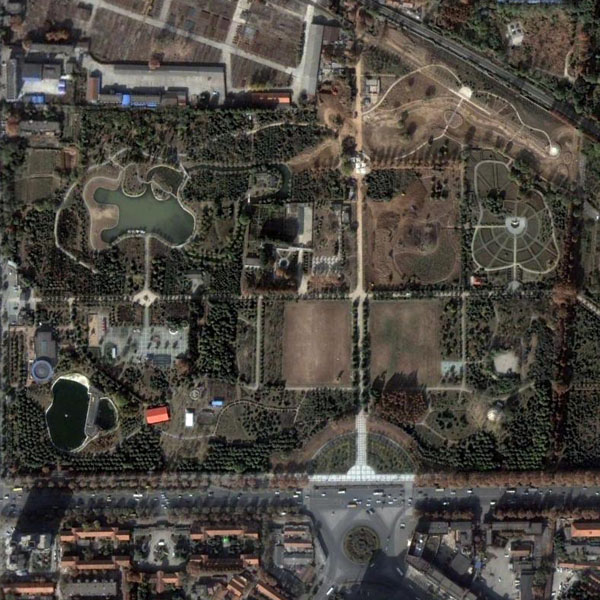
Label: Park